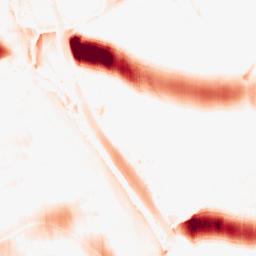
Category: morphological
Decomposition family: morphological_ellipse
Decomposition parameters: operation: opening
width: 50
height: 10
Upsampling method: edge_directed
Upsampling parameters: scale: 4
Upsampling scale: 4